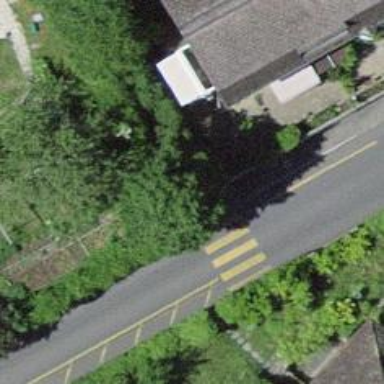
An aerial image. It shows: Pedestrian crossing marked with zebra stripes on footway.